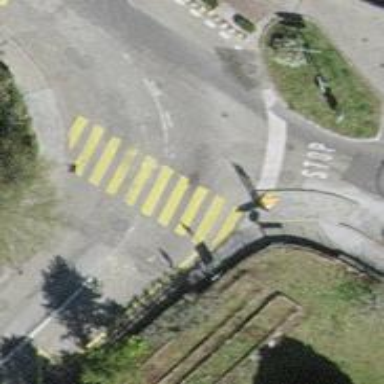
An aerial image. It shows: Marked crossing with pedestrian island.